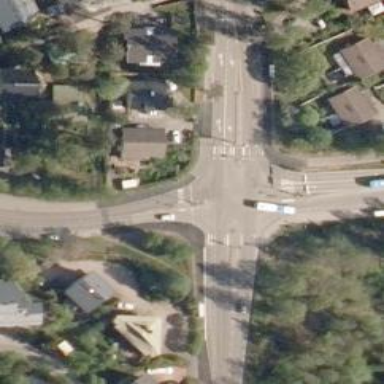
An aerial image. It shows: Crossing on the road.